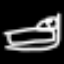
Label: bed